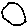
Label: circle